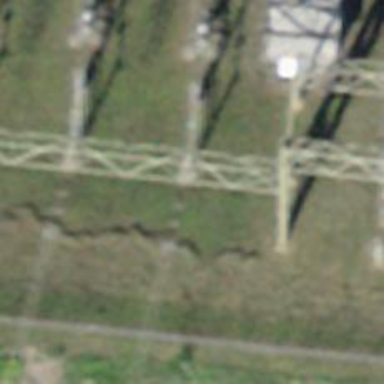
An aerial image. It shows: Insulator used in power systems.